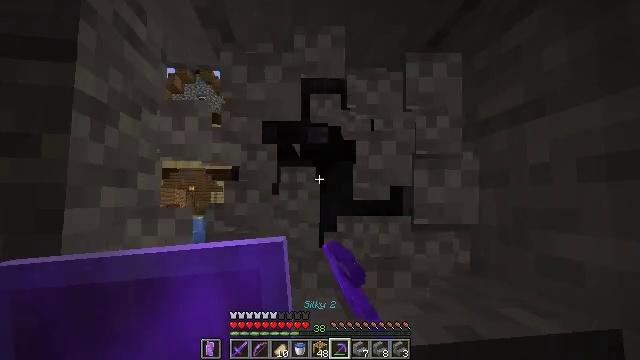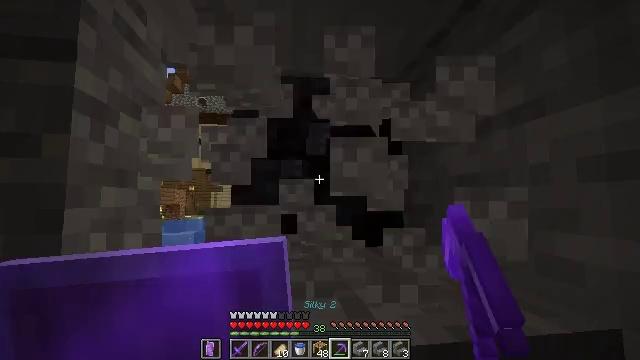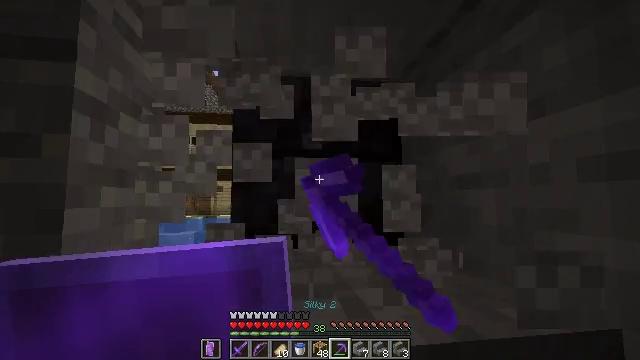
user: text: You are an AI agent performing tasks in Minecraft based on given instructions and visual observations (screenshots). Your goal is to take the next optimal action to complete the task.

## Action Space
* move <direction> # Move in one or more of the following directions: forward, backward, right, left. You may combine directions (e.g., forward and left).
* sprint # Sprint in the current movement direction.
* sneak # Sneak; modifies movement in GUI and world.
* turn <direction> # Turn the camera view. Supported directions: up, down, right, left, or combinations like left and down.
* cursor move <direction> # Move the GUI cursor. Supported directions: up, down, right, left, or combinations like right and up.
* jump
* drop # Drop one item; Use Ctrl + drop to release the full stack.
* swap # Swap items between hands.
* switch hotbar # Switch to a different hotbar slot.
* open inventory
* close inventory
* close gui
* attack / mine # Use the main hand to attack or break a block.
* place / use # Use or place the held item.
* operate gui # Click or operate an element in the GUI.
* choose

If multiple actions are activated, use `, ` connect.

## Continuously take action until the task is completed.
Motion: motion action
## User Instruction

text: Collect andesite wall blocks for reuse.
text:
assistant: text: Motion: sneak, attack / mine
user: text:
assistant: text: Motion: sneak
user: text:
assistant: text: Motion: sneak